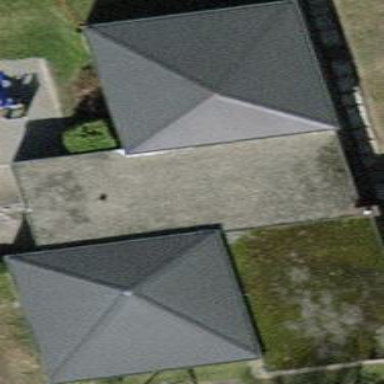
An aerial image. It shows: Kindergarten building.